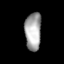
Tissue: lung
Cell type: Endothelial cells
Senescence score: 0.6181
Nuclear area (px): 604
Mean DAPI intensity: 166.598